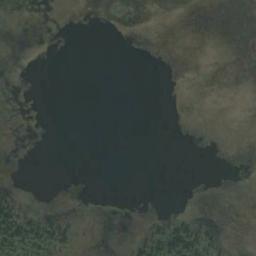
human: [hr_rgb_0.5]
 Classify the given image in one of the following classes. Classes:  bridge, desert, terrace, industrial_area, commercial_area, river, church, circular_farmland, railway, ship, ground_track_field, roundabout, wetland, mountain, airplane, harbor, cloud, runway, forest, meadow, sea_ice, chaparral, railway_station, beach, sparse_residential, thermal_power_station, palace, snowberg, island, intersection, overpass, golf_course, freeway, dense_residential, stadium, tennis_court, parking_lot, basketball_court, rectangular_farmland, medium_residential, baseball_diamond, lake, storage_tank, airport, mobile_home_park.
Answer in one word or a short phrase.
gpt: lake